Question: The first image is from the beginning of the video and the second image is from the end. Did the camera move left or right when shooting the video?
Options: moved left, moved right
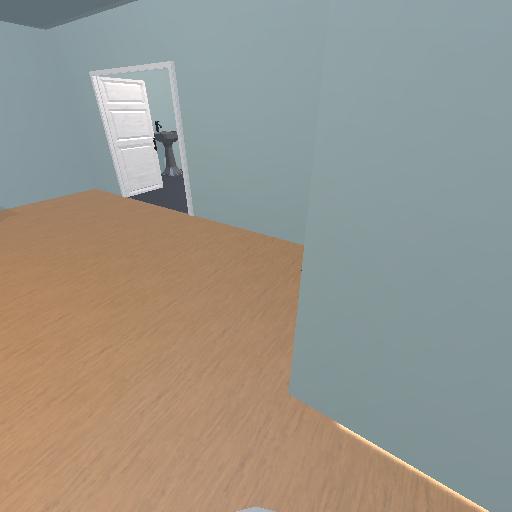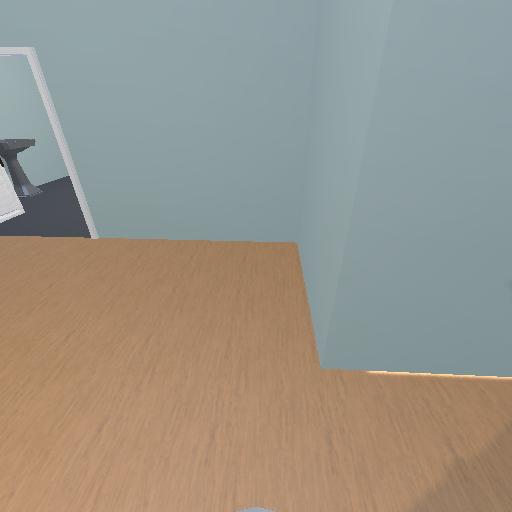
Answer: moved left